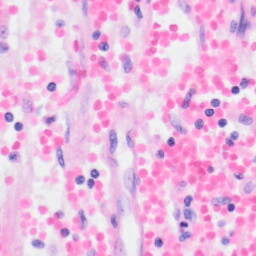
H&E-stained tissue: Kidney